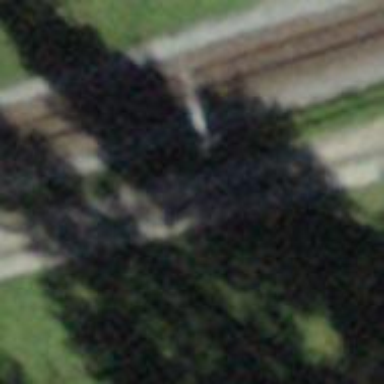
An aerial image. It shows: Railway signal.